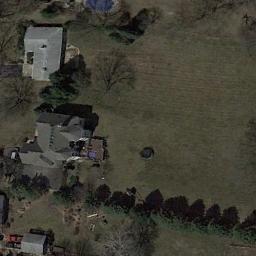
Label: sparse_residential